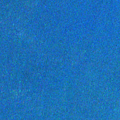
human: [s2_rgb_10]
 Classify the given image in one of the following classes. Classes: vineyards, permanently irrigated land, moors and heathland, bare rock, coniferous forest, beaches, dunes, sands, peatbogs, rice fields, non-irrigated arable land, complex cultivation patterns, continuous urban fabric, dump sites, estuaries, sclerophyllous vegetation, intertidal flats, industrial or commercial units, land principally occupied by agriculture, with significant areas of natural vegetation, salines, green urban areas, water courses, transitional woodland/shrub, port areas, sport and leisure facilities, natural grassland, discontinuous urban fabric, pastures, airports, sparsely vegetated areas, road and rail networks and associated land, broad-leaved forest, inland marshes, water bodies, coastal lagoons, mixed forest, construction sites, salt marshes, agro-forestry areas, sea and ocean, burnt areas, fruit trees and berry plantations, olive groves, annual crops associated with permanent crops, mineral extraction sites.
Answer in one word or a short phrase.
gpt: continuous urban fabric